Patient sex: M
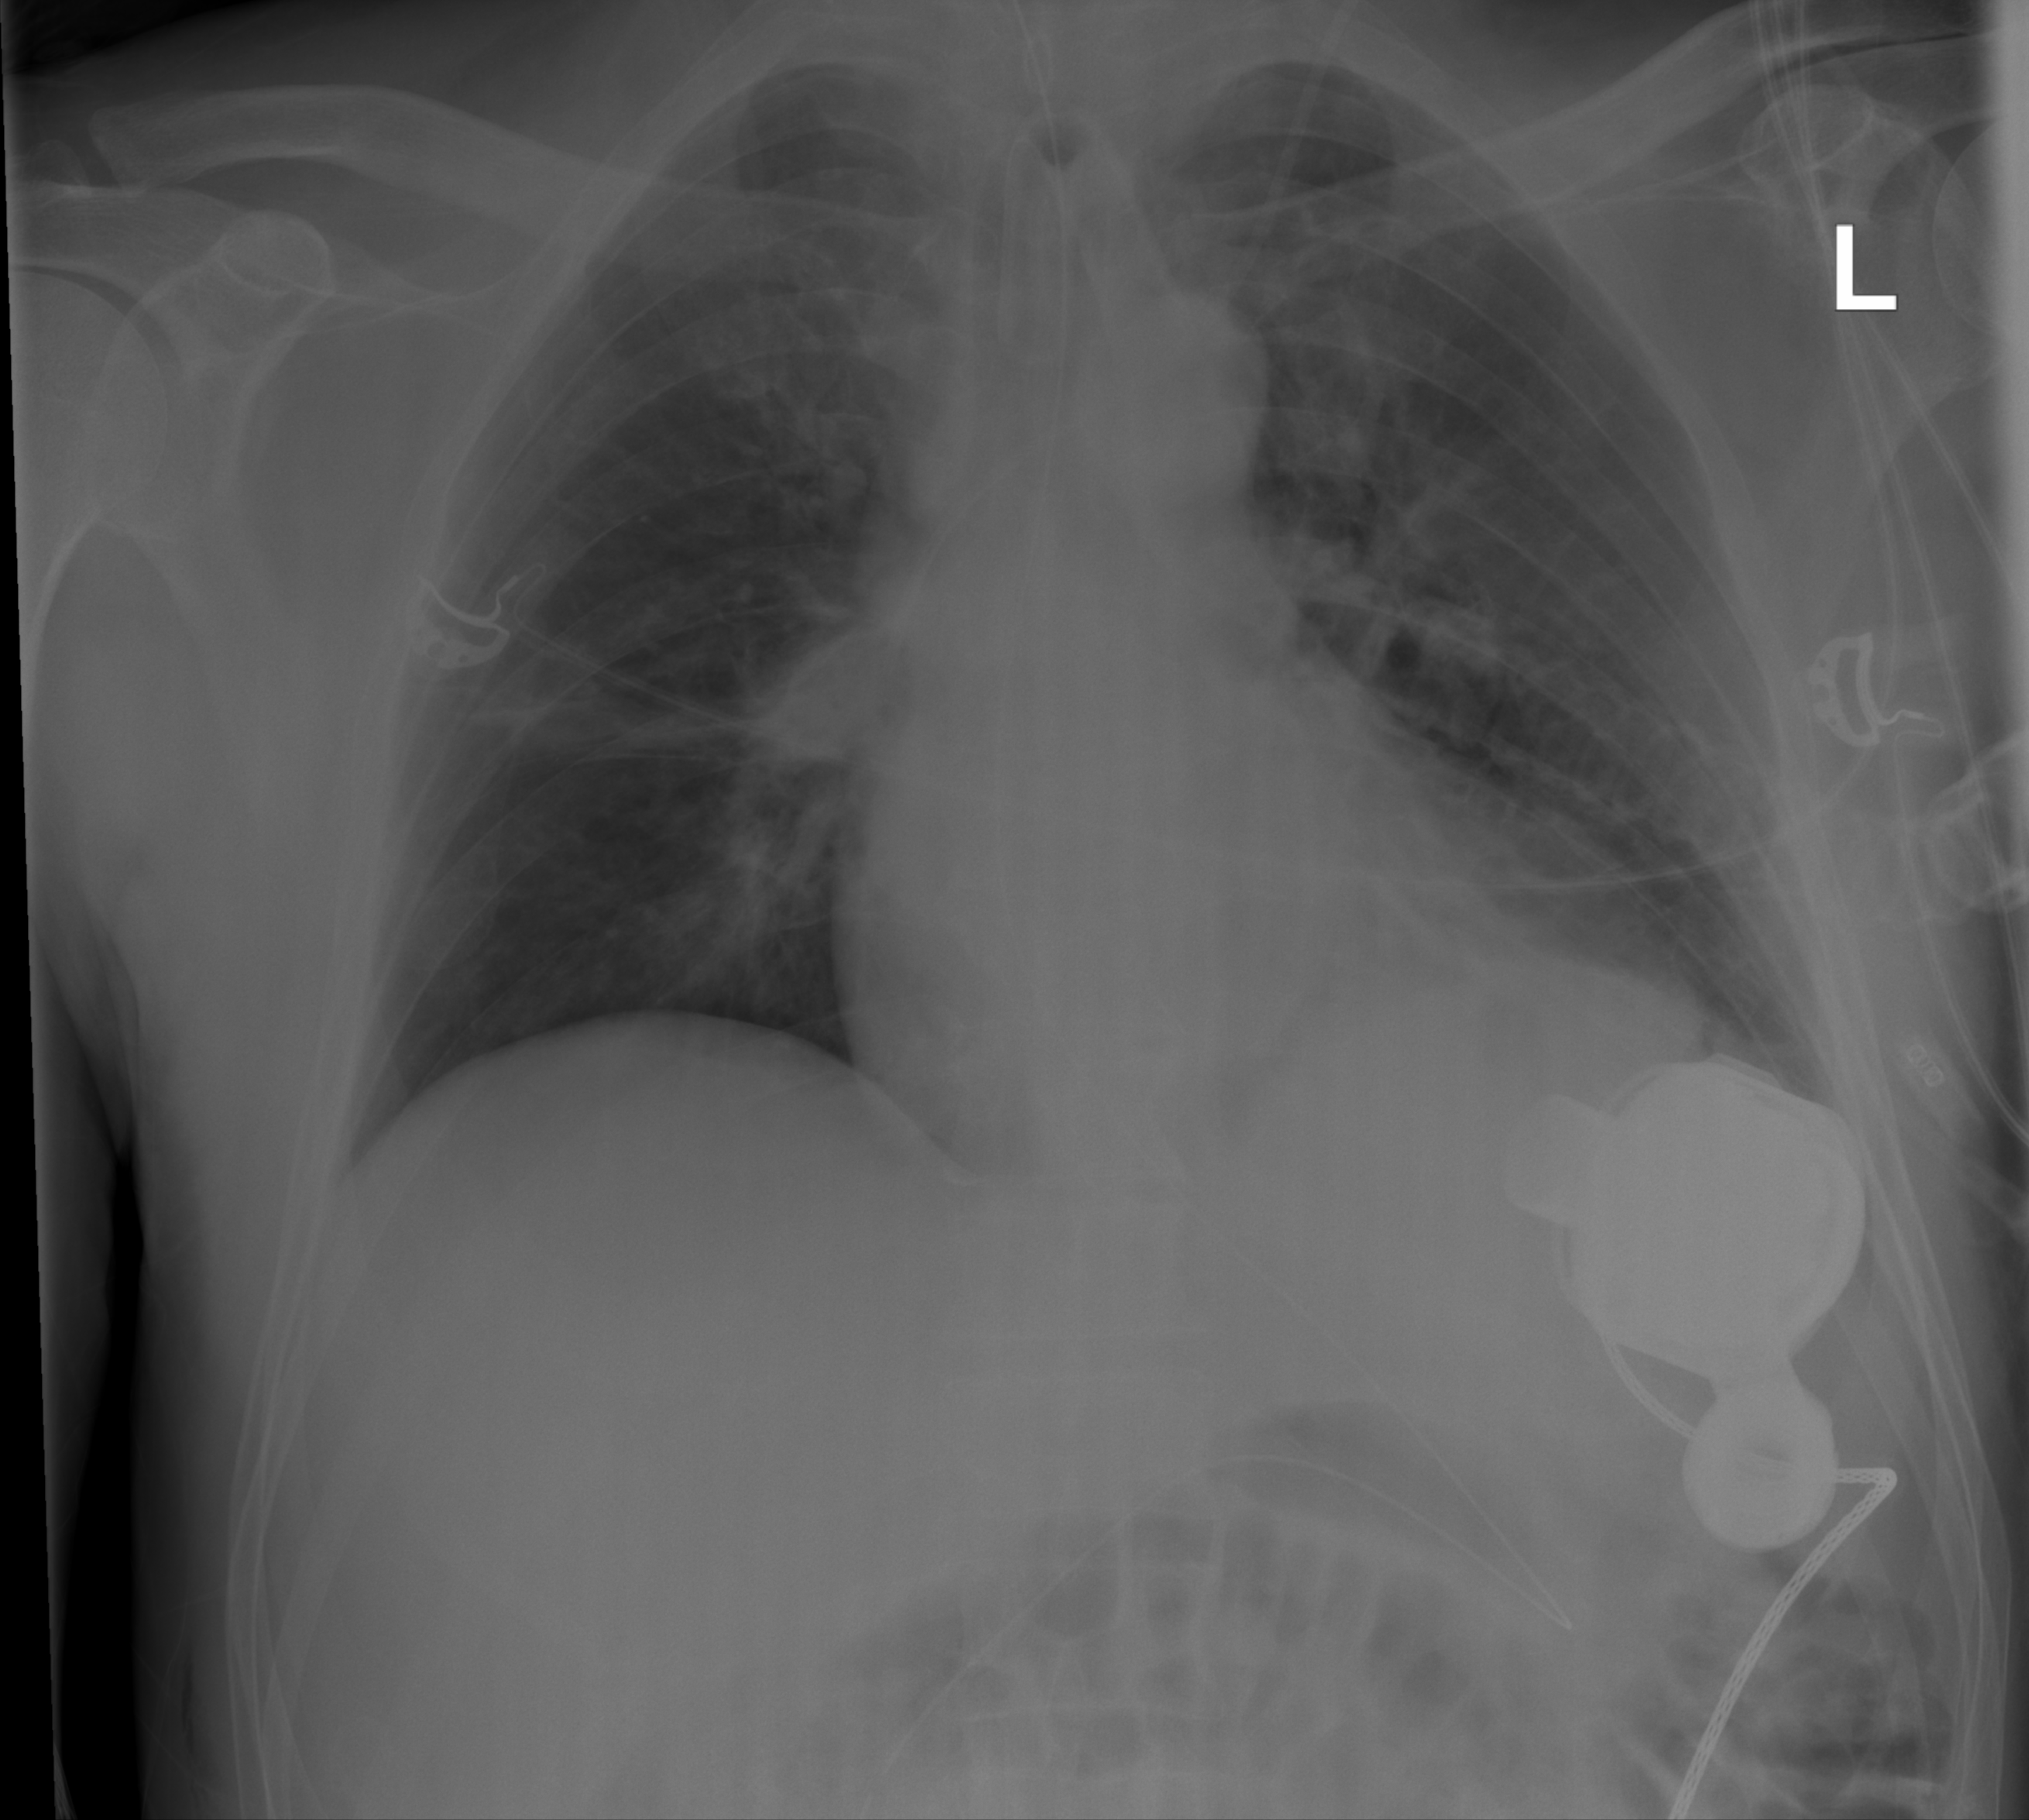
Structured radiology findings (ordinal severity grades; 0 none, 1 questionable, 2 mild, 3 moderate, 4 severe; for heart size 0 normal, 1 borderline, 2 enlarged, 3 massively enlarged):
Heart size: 2
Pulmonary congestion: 2
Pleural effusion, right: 0
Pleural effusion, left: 2
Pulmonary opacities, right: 2
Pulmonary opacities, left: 0
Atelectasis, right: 2
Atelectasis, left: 2